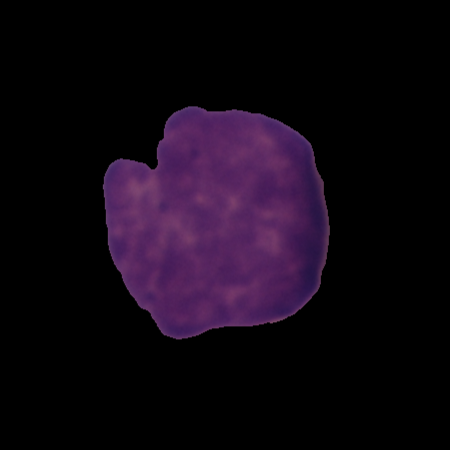
Label: cancer